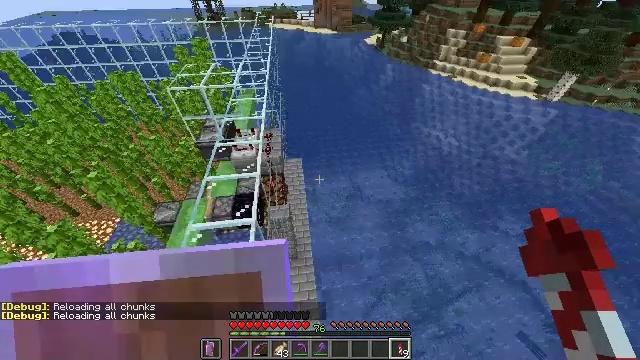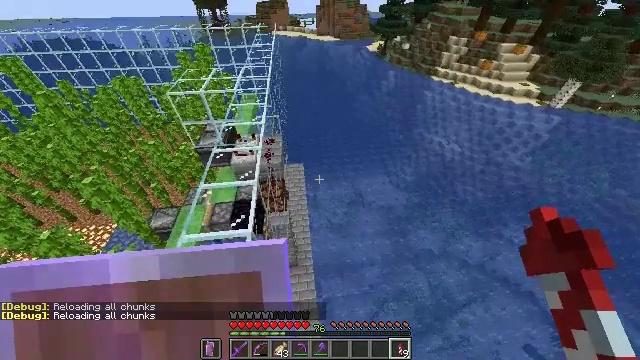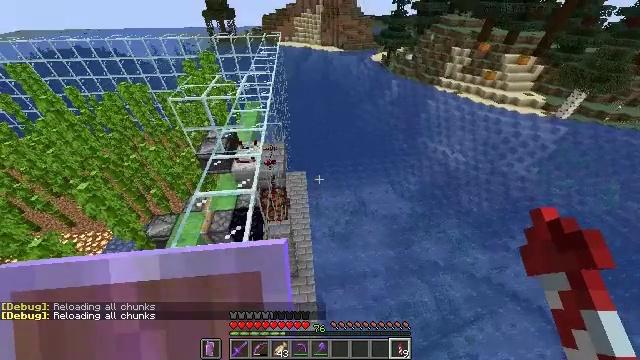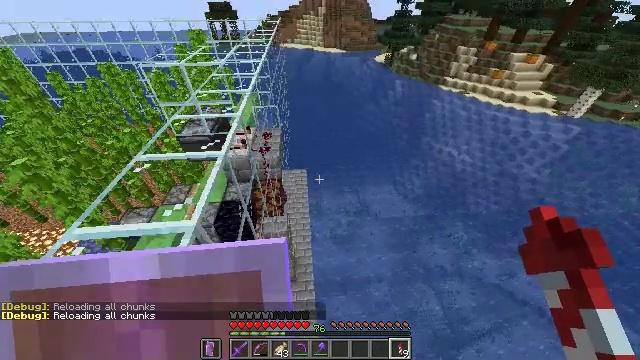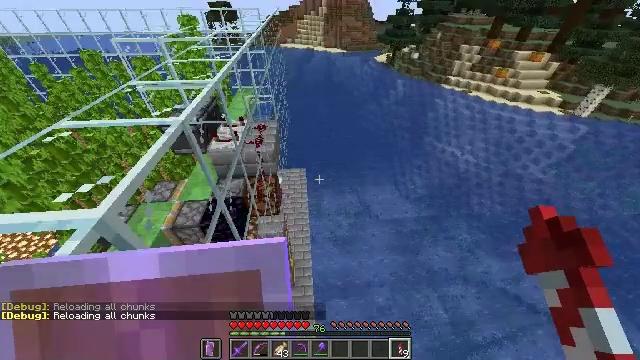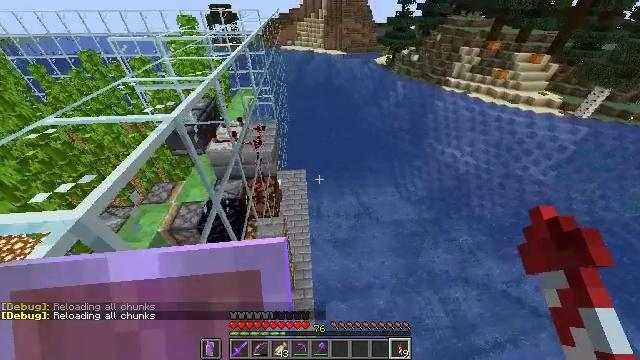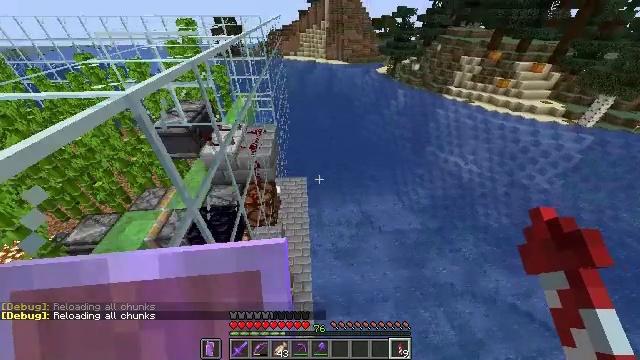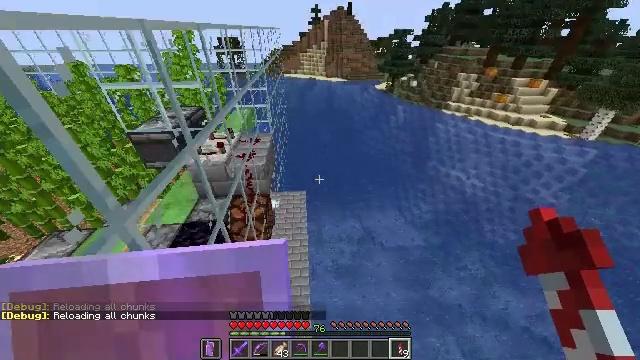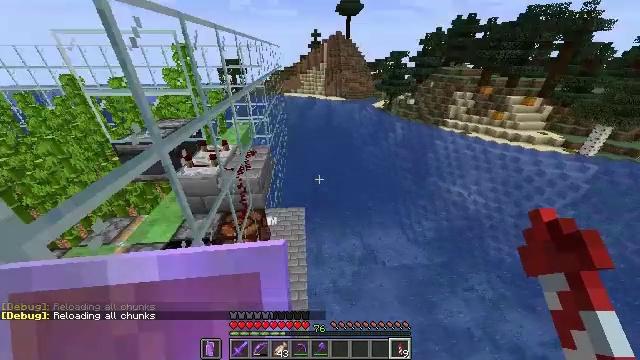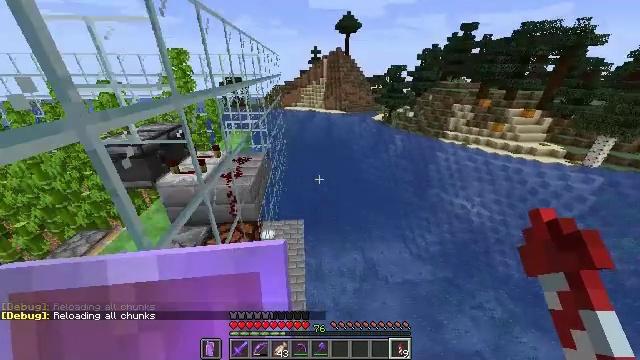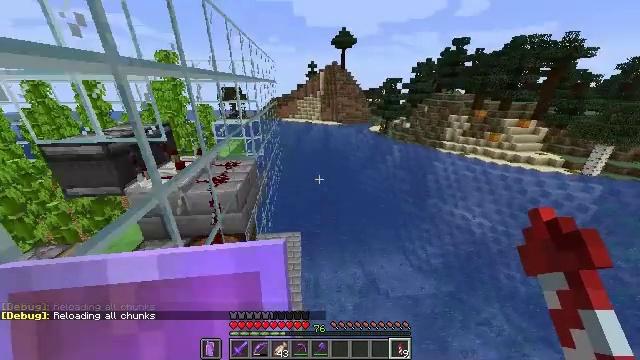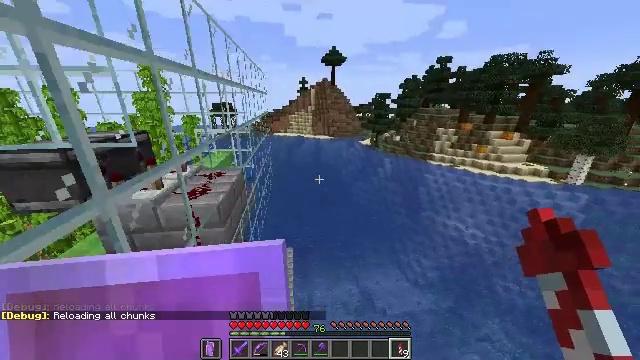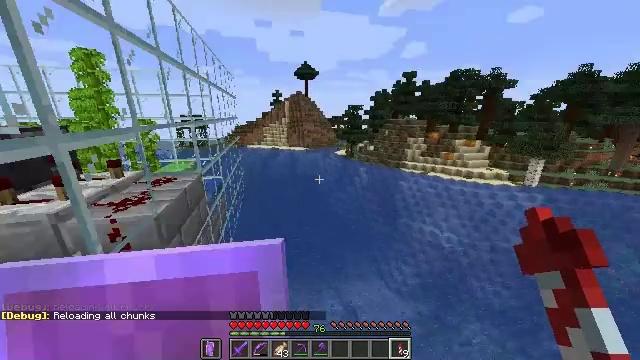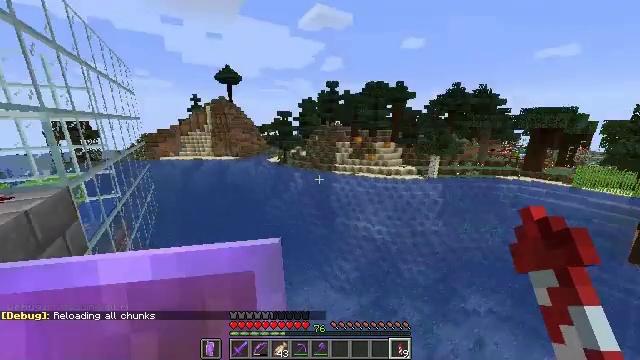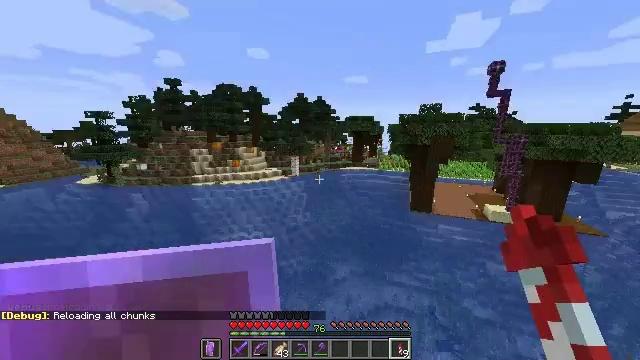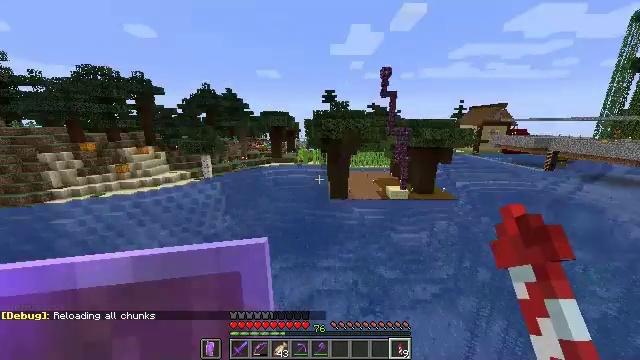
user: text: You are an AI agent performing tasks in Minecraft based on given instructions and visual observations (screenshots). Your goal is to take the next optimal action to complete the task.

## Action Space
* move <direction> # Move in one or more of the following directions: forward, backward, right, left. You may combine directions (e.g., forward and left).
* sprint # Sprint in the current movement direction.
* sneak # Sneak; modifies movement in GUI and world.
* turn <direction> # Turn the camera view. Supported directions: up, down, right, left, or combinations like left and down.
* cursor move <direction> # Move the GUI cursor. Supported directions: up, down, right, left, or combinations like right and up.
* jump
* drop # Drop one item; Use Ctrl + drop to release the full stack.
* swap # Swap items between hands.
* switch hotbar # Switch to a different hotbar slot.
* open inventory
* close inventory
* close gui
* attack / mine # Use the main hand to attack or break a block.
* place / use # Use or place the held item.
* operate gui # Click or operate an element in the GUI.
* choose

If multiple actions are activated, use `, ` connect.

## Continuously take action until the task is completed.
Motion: motion action
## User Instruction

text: Clear the jungle leaves to make way.
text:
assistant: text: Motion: move forward, sprint, turn up, jump
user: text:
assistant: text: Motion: move forward, sprint, turn left and up, jump
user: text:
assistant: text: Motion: move forward, sprint, turn up, jump
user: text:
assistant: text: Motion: move forward, sprint, jump
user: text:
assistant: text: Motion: move forward, sprint, jump
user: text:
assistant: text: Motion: move forward, sprint, turn up, jump
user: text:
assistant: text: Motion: move forward, sprint, turn up, jump
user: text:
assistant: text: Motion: move forward, sprint, turn up, jump
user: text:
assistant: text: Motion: move forward, sprint, turn up, jump
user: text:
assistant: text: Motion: move forward, sprint, turn up, jump
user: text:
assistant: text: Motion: move forward, sprint, turn right and up, jump
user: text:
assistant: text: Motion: move forward, sprint, turn right and up, jump
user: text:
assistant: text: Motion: move forward, sprint, turn right and up, jump
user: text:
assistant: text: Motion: move forward, sprint, turn right and up, jump
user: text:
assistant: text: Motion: move forward, sprint, turn right and down, jump
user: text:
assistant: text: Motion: move forward, sprint, turn right, jump
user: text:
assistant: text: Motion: move forward, sprint, turn right and up, jump
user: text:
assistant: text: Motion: move forward, sprint, jump
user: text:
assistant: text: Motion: move forward, sprint, jump
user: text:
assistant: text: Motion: move forward, sprint
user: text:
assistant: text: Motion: move forward, sprint
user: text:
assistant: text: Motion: move forward, sprint
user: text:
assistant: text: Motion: move forward, sprint
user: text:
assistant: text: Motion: move forward, sprint
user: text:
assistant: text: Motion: move forward, sprint
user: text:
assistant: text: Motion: move forward, sprint
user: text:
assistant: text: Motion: move forward, sprint, jump
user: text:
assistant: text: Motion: move forward, sprint, turn right and up, jump
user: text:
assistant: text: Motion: move forward, sprint, turn right and up, jump
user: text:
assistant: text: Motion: move forward, sprint, turn right and up, jump